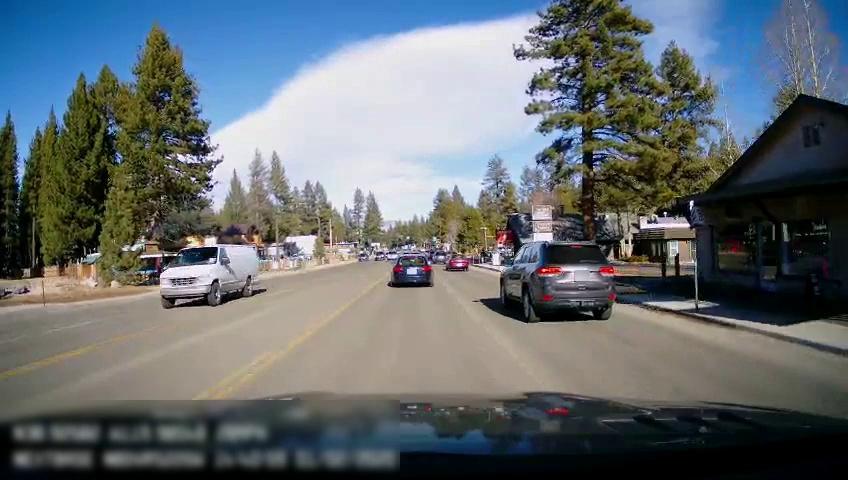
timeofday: Day
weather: Sunny
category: Drivable Space
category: Vehicles | Car
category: Vehicles | Car
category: Vehicles | Truck
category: Vehicles | SUV
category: Vehicles | SUV
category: Vehicles | Car
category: Vehicles | SUV
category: Vehicles | SUV
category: Lanes | Opposite Lane
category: Lanes | Current Lane
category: Lanes | Current Lane
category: Lanes | Opposite Lane